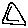
Label: triangle